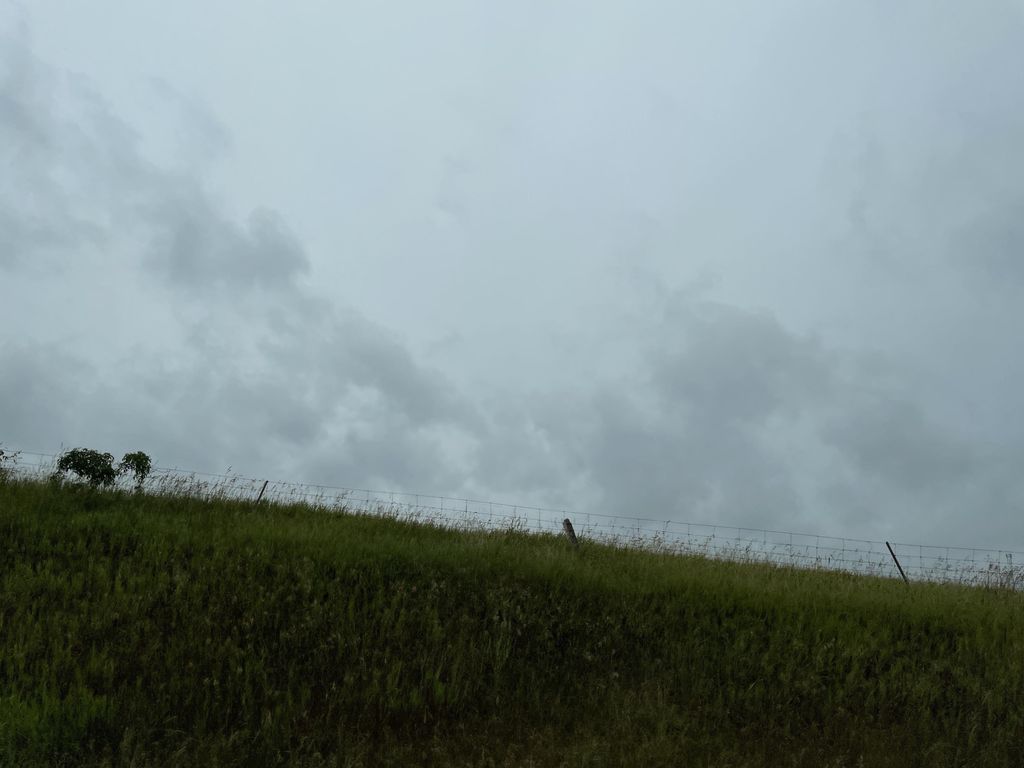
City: kitchener-waterloo